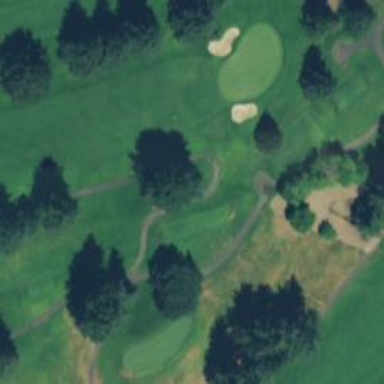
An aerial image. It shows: Golf cartpath that is also road path.